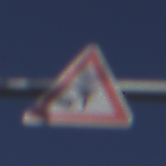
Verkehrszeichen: FlugbetriebLinks
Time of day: MorningAfternoon
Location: Outdoor (Nature)
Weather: Clear
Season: NotSpecified
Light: Natural